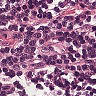
Metastatic tissue present: no